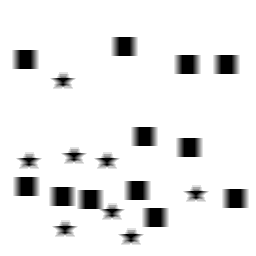
Squares: 12
Triangles: 0
Stars: 8
Total shapes: 20